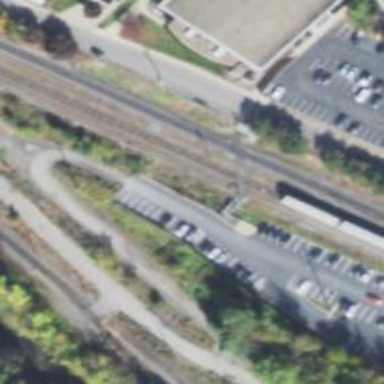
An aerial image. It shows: Railway crossing.